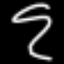
Label: squiggle